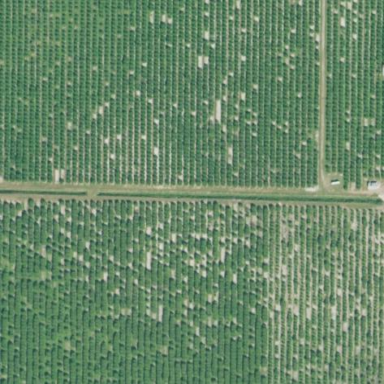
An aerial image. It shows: Orchard.